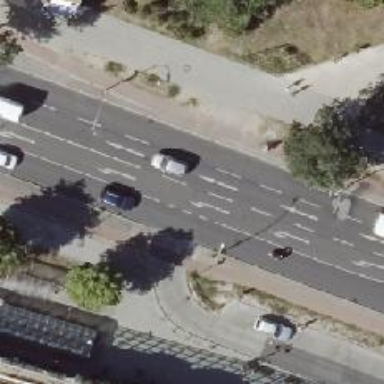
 featuring cycle track on the left side."